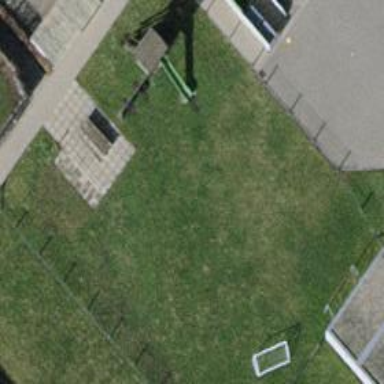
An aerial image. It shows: Playground area for leisure activities on the land.